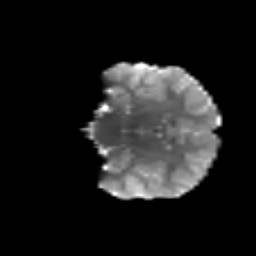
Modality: T2w
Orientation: coronal
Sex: male
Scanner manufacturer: siemens
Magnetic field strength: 3 T
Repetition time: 5 s
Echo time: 0.071 s